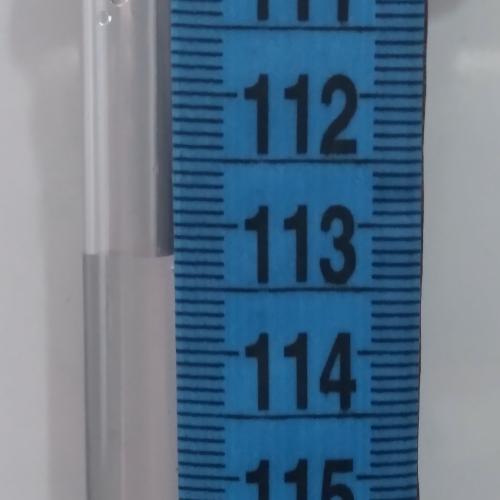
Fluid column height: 113.2 cm